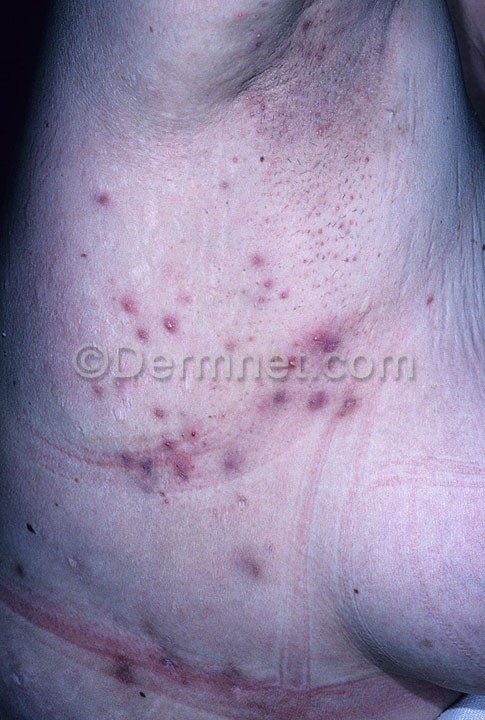
Disease: Acne and Rosacea Photos